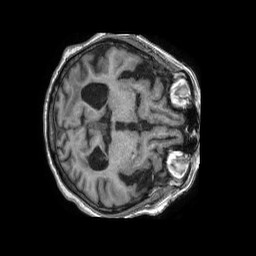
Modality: T1w
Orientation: axial
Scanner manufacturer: philips
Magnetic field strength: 1.5 T
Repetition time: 0.007661 s
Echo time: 0.003484 s